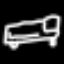
Label: bed